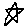
Label: star